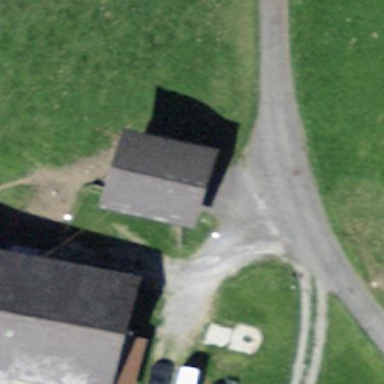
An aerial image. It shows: Barn.